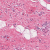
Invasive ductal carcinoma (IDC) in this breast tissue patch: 0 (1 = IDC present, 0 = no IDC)